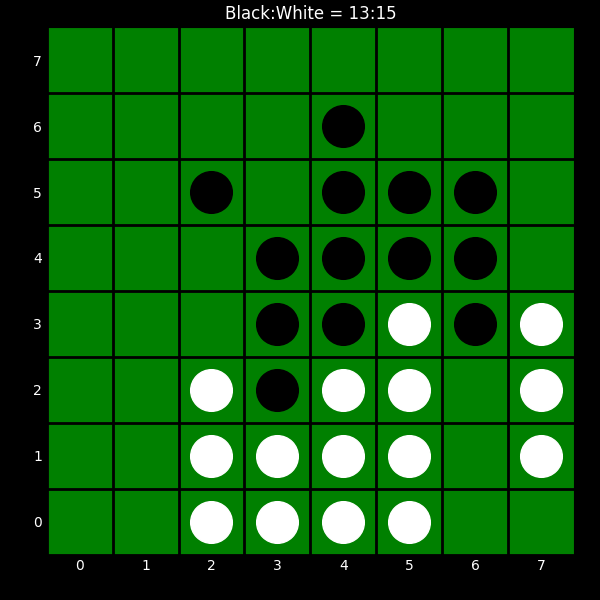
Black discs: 13
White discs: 15